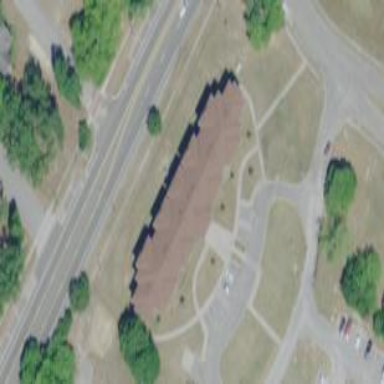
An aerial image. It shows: Dormitory building.